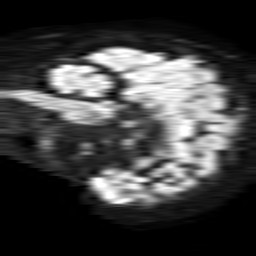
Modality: TRACE
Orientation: sagittal
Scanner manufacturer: philips
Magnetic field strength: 1.5 T
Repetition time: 4.6 s
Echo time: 0.08631 s